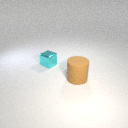
large brown rubber cylinder to the right of small cyan metal cube